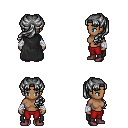
a pixel art fantasy rpg character, female body template, human, dark skin, black cape, red pants, gray princess hairstyle, white cloth bandages, maroon shoes, four views (front, back, left, right), 2x2 character sprite sheet, small pixel art, hard edges, no anti-aliasing